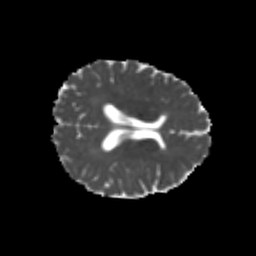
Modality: MD
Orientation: axial
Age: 24
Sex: female
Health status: healthy
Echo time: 0.074 s